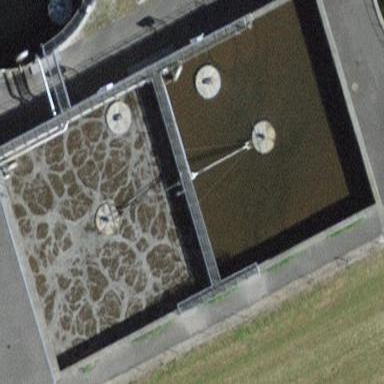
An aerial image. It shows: Body of wastewater.